Interaction volume radius: 10 \u00c5
Interaction volume height: 40 \u00c5
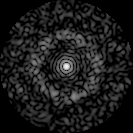
Disorder parameter: 0.8236